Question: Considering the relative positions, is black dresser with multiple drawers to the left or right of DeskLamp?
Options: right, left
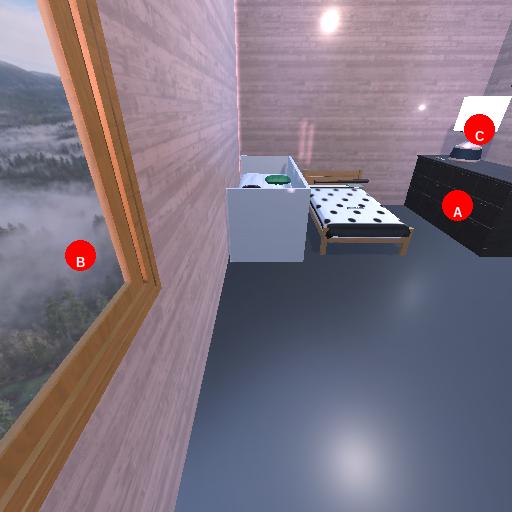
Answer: right